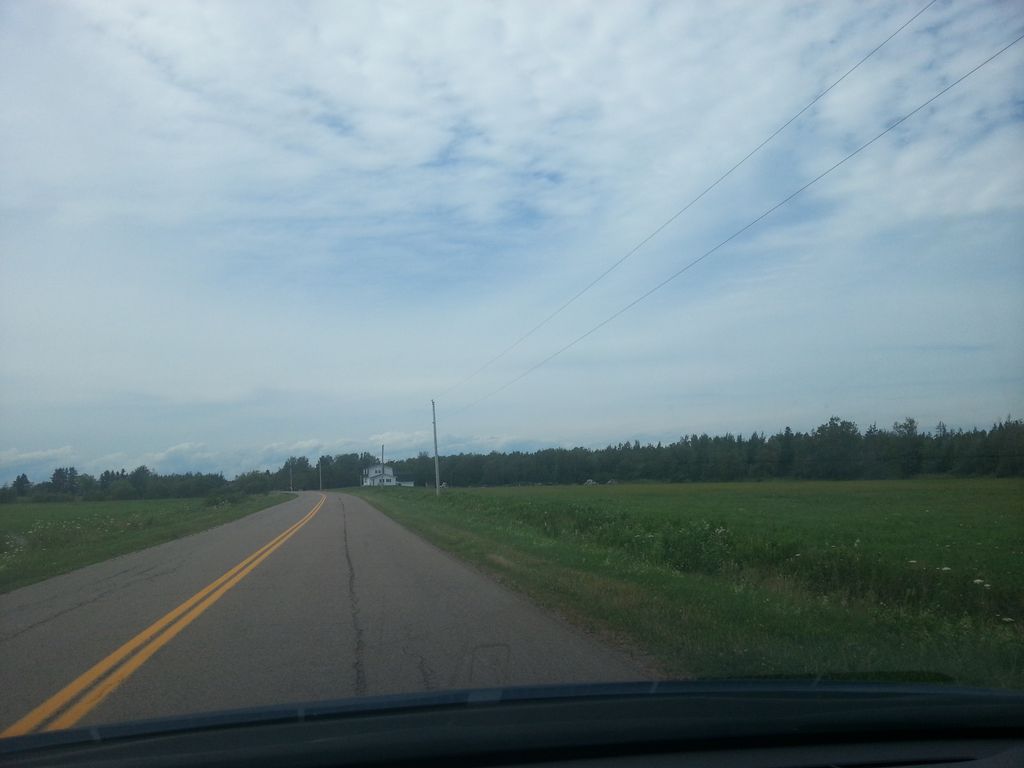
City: charlottetown